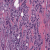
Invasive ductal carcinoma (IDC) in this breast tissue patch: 1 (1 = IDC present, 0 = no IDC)